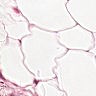
Metastatic tissue present: no